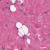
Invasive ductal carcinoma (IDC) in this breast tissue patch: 0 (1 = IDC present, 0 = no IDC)